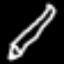
Label: pencil